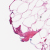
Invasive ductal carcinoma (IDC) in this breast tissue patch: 0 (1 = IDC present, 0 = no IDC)